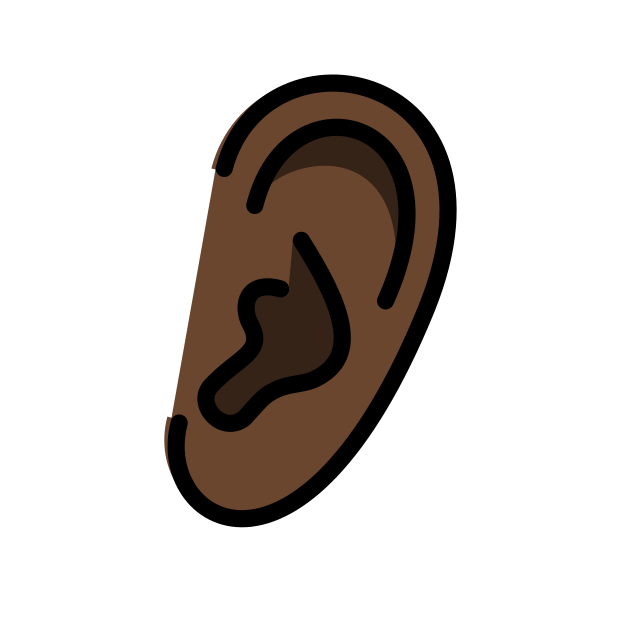
ear: dark skin tone